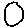
Label: circle